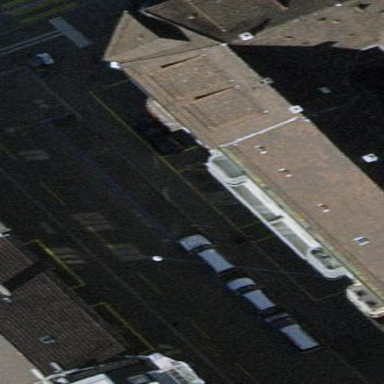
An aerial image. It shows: Parking lane area.